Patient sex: M
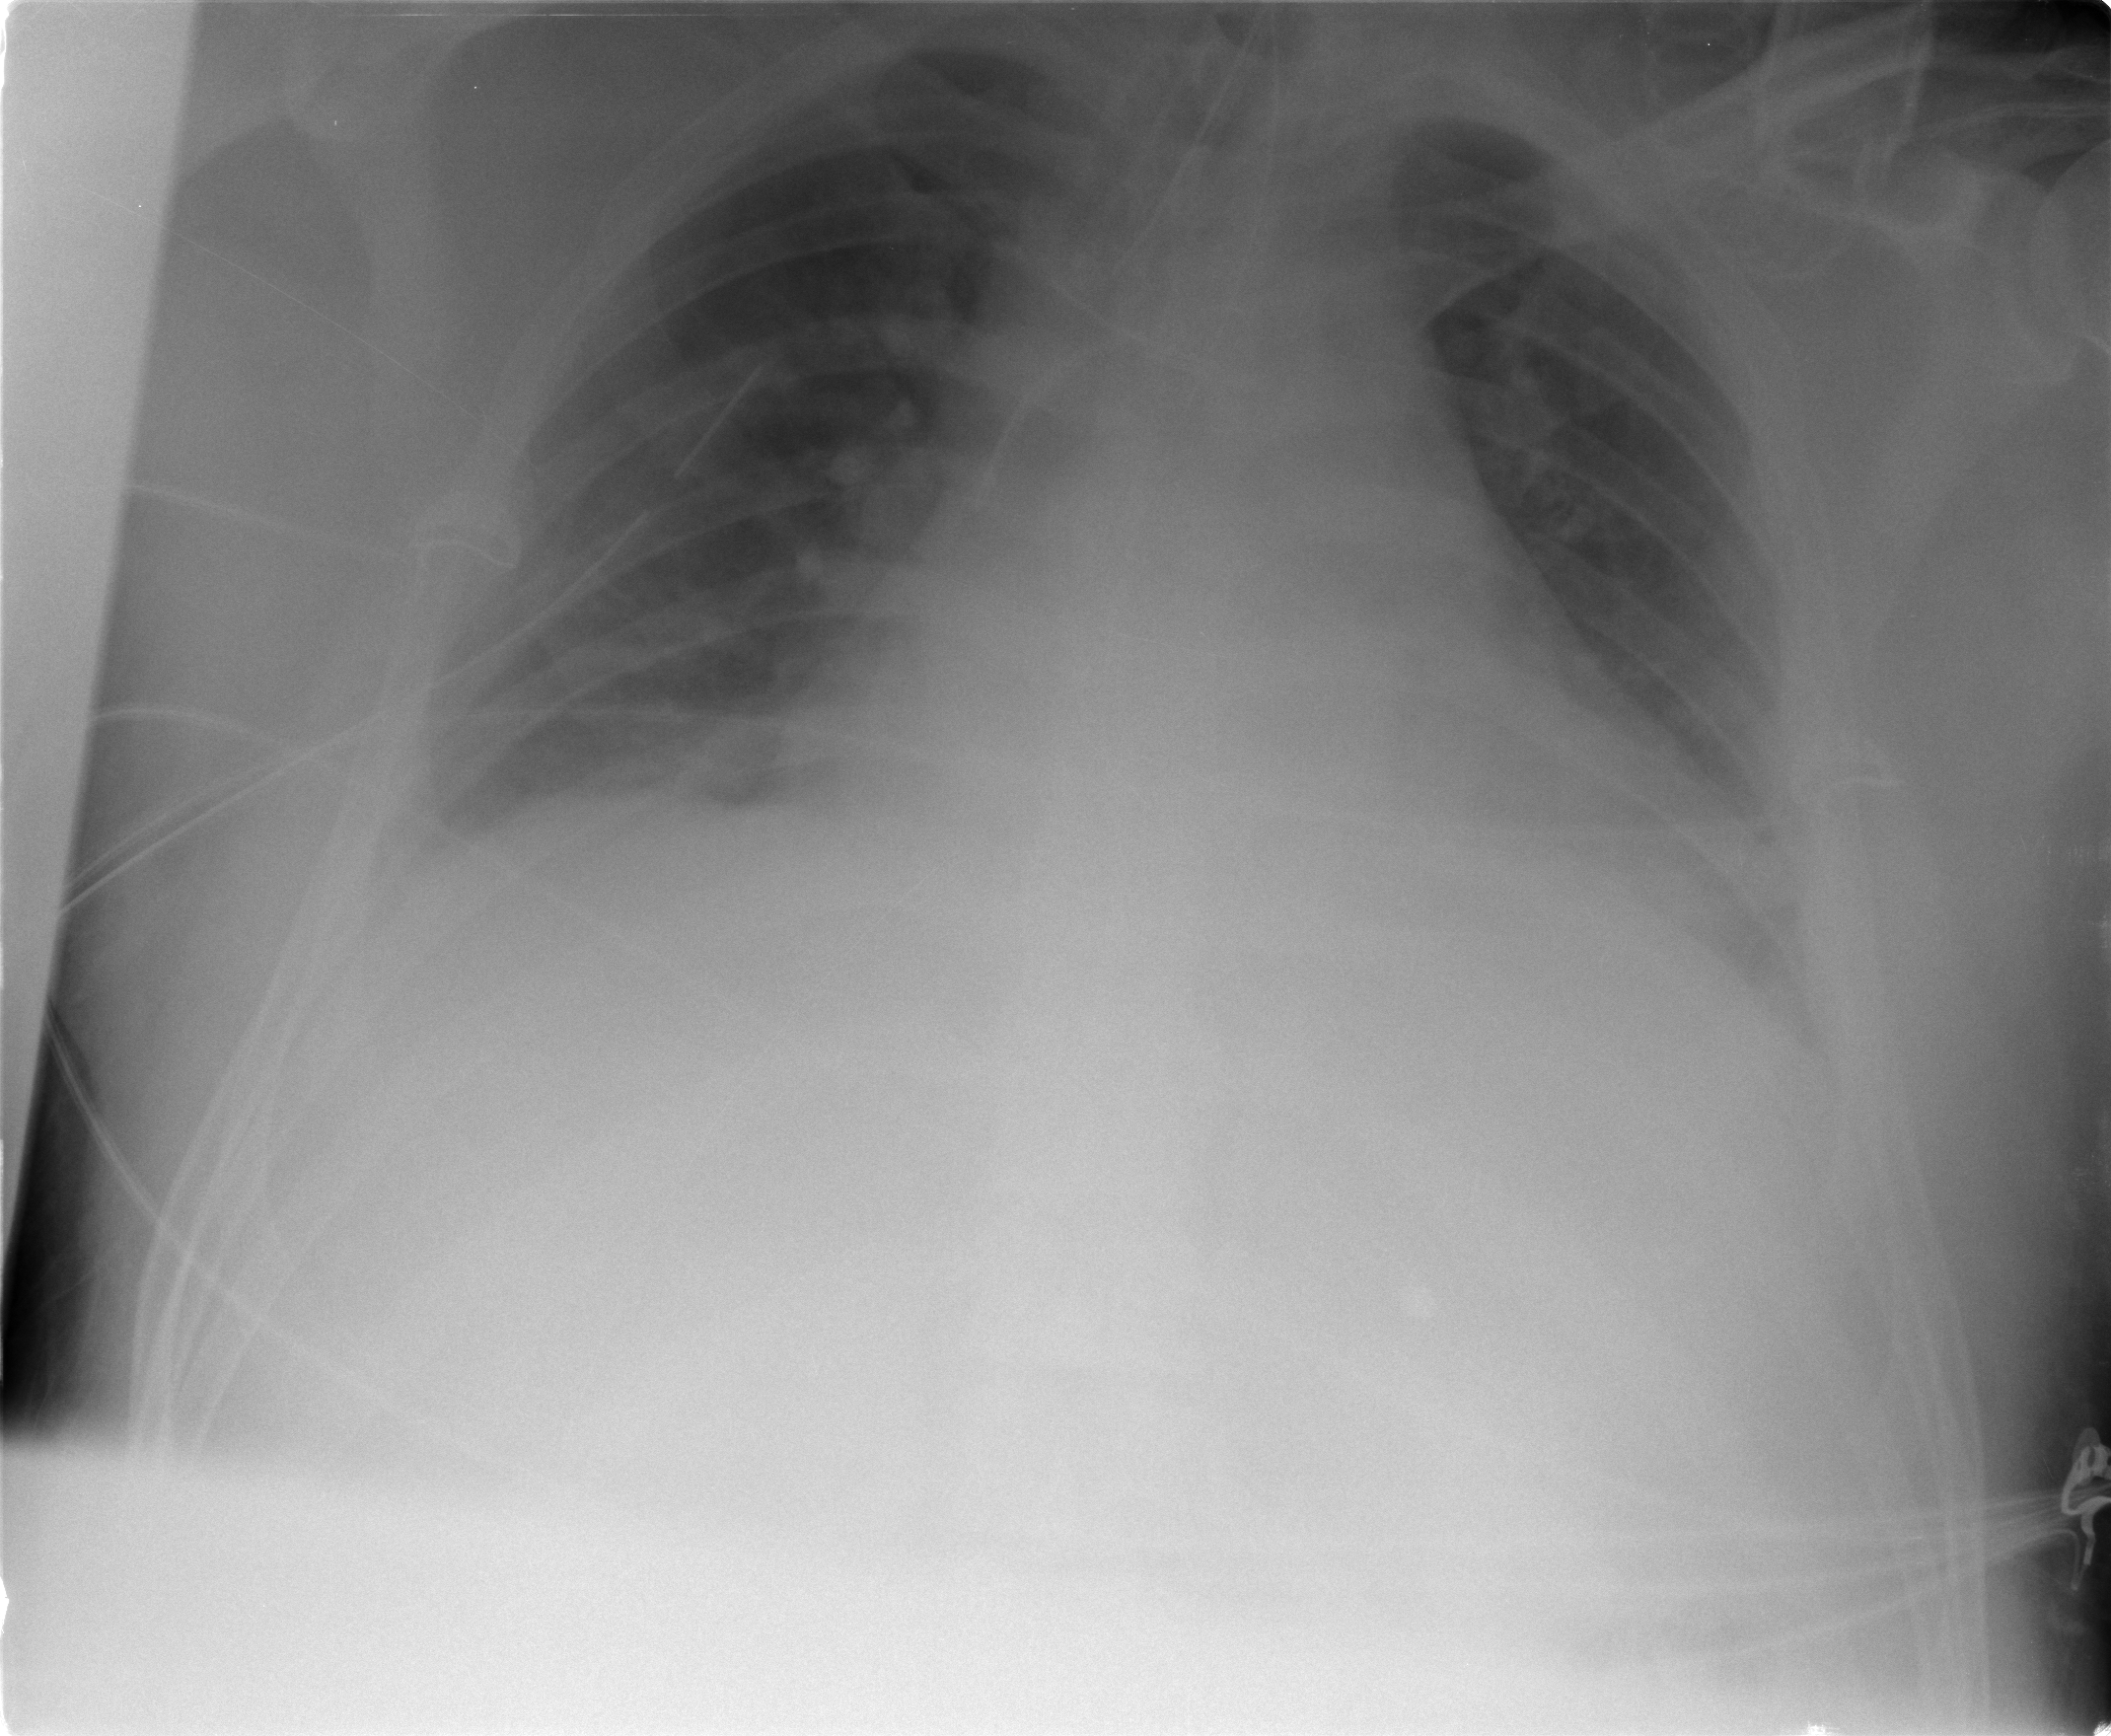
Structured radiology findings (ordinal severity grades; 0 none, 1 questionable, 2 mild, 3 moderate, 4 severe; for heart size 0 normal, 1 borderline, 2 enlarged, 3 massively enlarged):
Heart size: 0
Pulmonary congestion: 0
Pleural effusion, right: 0
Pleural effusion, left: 0
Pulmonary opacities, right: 0
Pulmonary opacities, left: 0
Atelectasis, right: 2
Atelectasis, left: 2